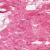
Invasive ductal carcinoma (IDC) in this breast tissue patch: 0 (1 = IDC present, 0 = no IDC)